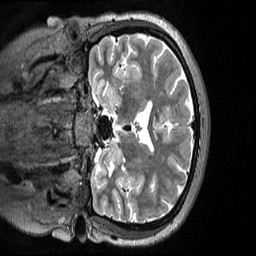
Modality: T2w
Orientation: coronal
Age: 26
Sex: female
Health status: ill
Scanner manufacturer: siemens
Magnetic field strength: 3 T
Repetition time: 3.2 s
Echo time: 0.563 s